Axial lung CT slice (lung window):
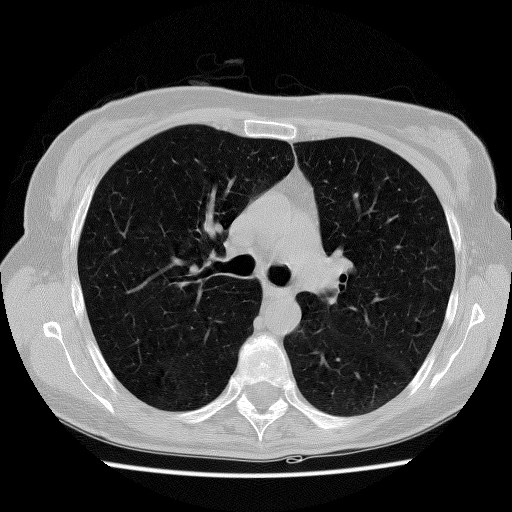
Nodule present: no